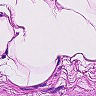
Metastatic tissue present: no